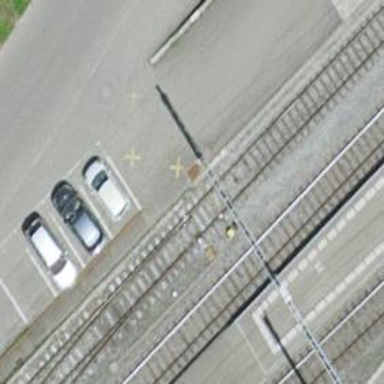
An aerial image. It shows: Railway switch.